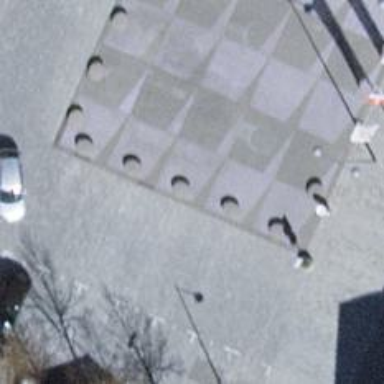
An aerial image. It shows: Bollard.